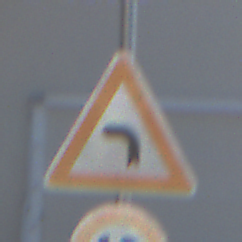
Verkehrszeichen: KurveLinks
Zusatzzeichen unten: Geschwindigkeit10
Umgebung: Outdoor, Urban
Tageszeit: MorningAfternoon
Wetter: Clear
Licht: Natural
Jahreszeit: NotSpecified
Kontrast: HighContrast